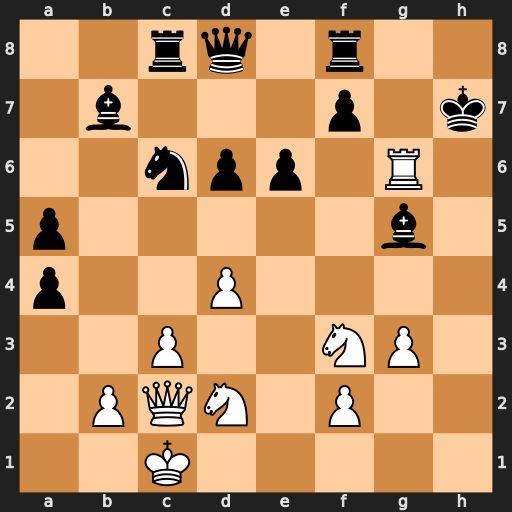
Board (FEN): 2rq1r2/1b3p1k/2npp1R1/p5b1/p2P4/2P2NP1/1PQN1P2/2K5
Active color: w
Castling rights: -
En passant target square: -
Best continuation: Nxg5+ Qxg5 Rxg5+